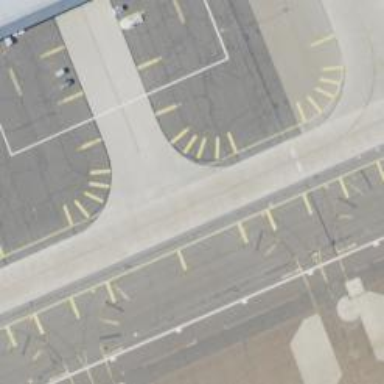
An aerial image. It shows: Image of taxiway at airport.